Question: I'm trying to animate in snake way a text, using SVG, like this:

My goals is make the text animate, but in the same place. I already did this:
'''
var textPath = document.getElementById('texto'),
comprimento = textPath.getAttribute('startOffset');
var animador = setInterval(function () {
comprimento--;
textPath.setAttribute('startOffset', comprimento);
}, 10);
'''
'''
<svg width="400" height="400">
<defs>
<path id="myPath" d="m 40,130 c 0,0 60,-80 120,-80 60,0 74.00337,80 140,80 65.99663,0 80,-80 140,-80 60,0 120,80 120,80" />
</defs>
<text style="stroke: #000000;">
<textPath startOffset="240" id="texto" xlink:href="#myPath">Testing this text</textPath>
</text>
</svg>
'''
As you can see, the animation is moving to the <-, how fix this?
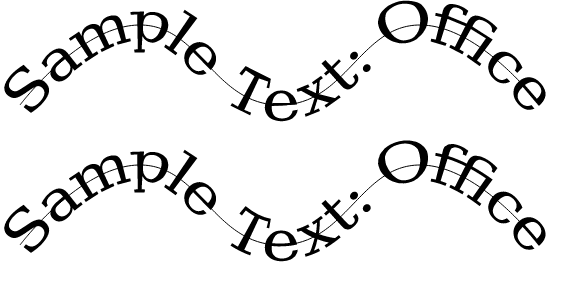
Answer: Use ++ instead of --, then once the offsetValue hits 240 (your original starting value when you went backwards) stop incrementing it.
'''
var textPath = document.getElementById('texto'),
comprimento = textPath.getAttribute('startOffset');
var animador = setInterval(function () {
if (comprimento < 240) {
comprimento++;
textPath.setAttribute('startOffset', comprimento);
}
}, 10);
'''
'''
<svg width="400" height="400">
<defs>
<path id="myPath" d="m 40,130 c 0,0 60,-80 120,-80 60,0 74.00337,80 140,80 65.99663,0 80,-80 140,-80 60,0 120,80 120,80" />
</defs>
<text style="stroke: #000000;">
<textPath startOffset="0" id="texto" xlink:href="#myPath">Testing this text</textPath>
</text>
</svg>
'''